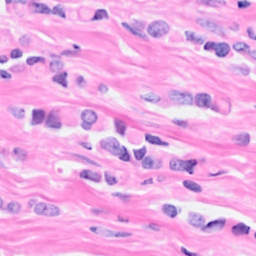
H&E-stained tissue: Breast